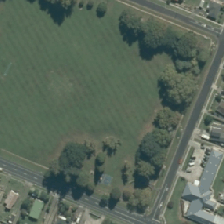
Land cover: urban_parkland